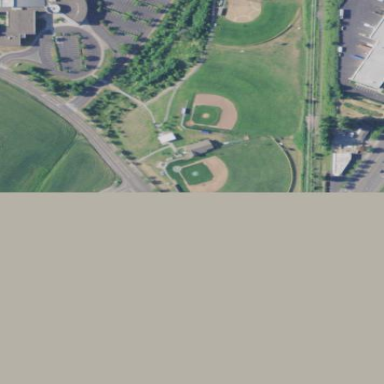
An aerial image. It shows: Baseball pitch for leisure land.